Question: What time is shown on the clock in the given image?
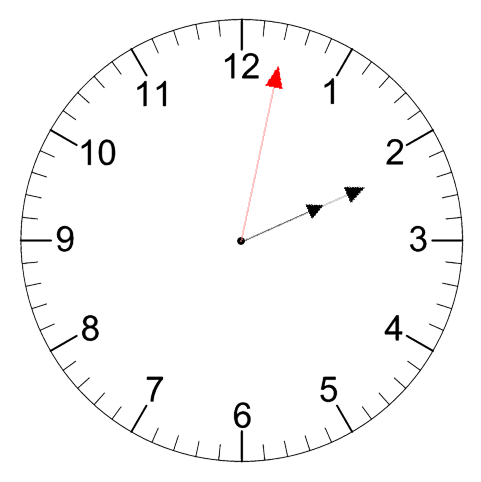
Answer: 02:11:02